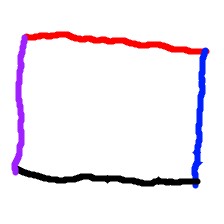
Shape: rectangle